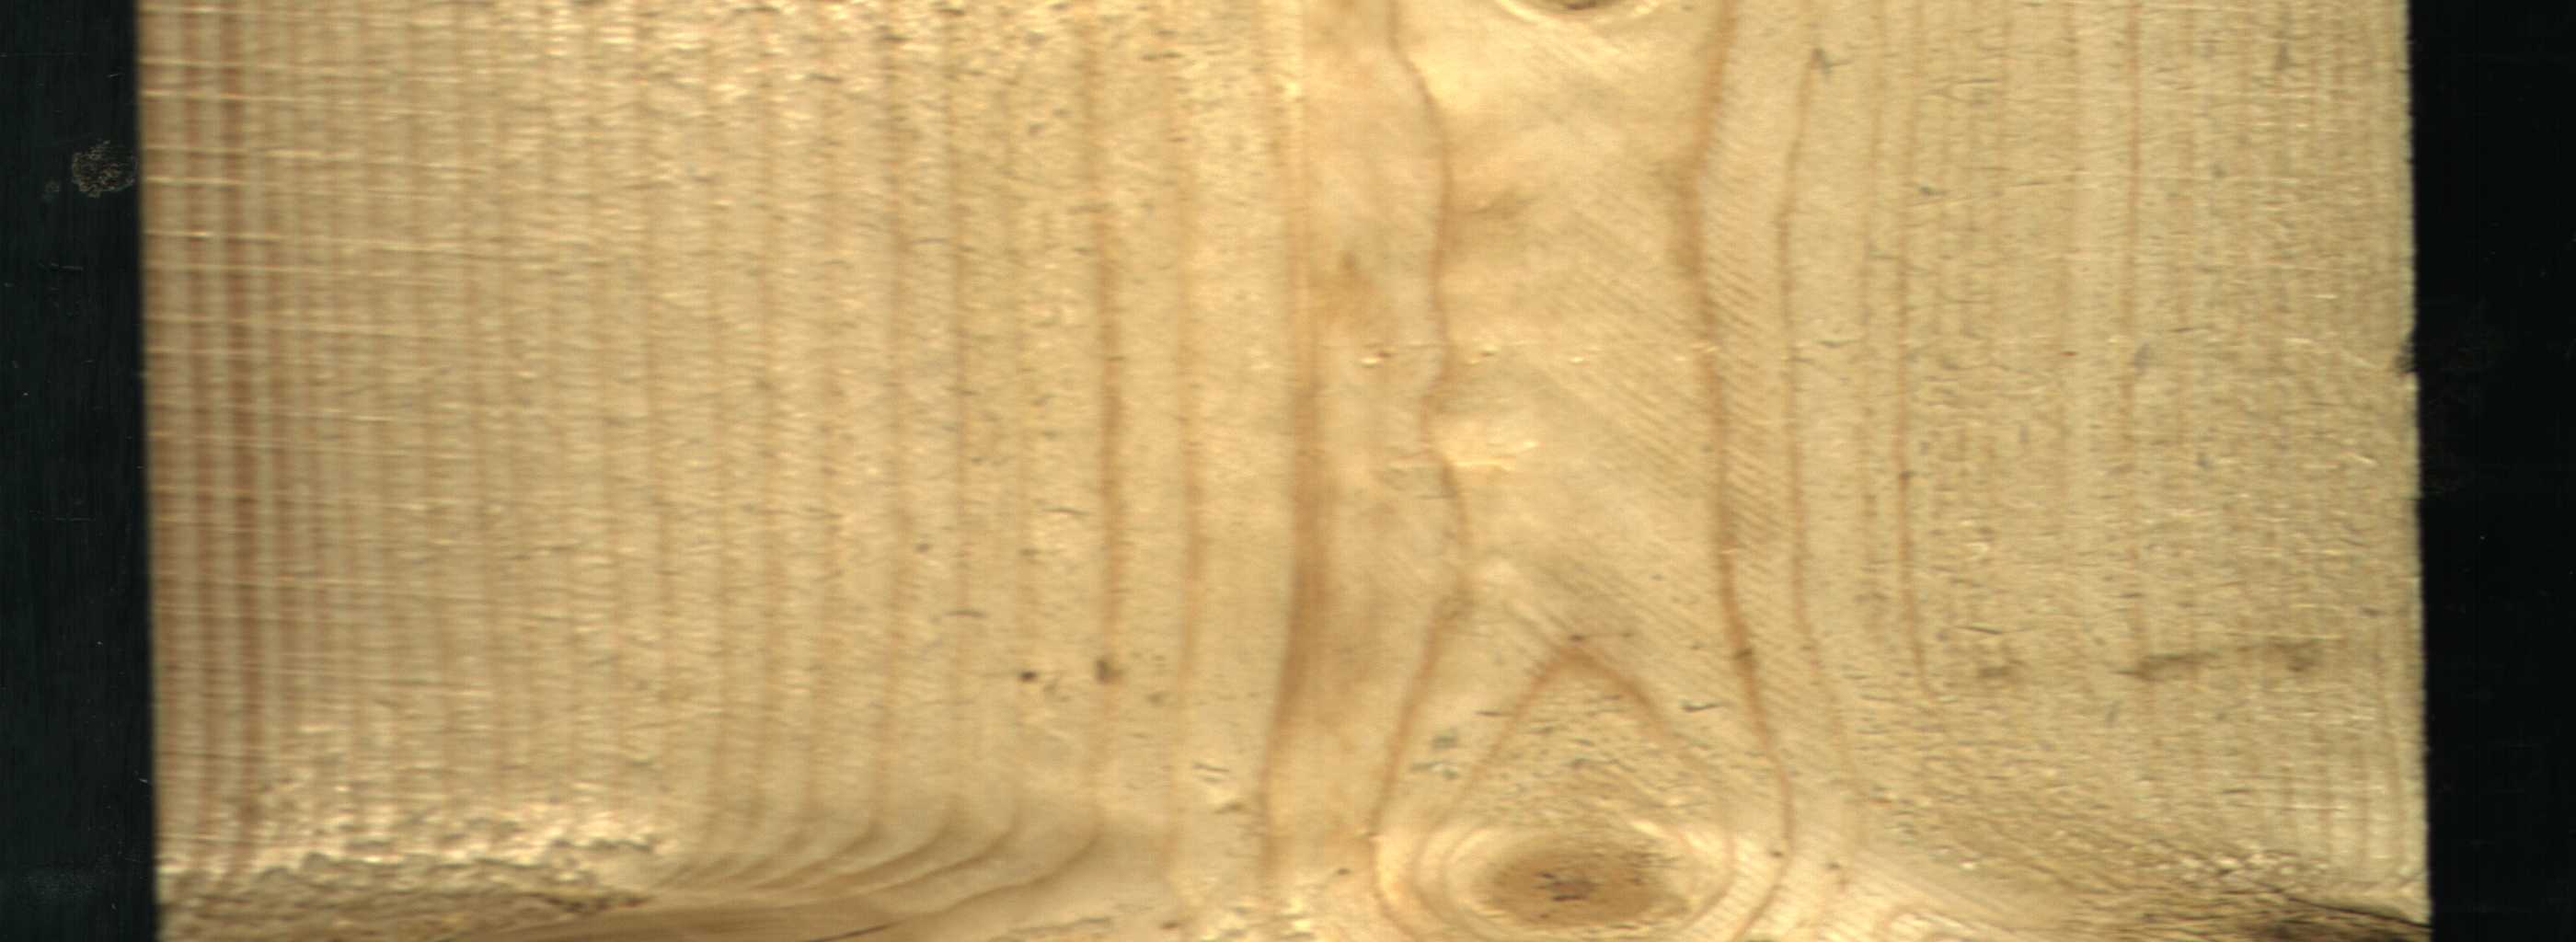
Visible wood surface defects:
knot_with_crack
knot_with_crack
Live_Knot
Live_Knot